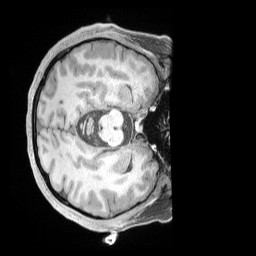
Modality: T1w
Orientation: axial
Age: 32
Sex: female
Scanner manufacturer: siemens
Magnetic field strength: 3 T
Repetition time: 2 s
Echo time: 0.00211 s